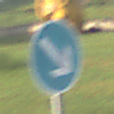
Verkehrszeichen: VorgeschriebeneVorbeifahrtRechts
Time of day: SunriseSunset
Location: Outdoor (Suburban)
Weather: PartlyCloudy
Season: NotSpecified
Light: Natural